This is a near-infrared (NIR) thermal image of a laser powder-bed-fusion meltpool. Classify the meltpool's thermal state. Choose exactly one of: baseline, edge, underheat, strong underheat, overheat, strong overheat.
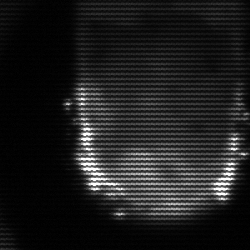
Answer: baseline